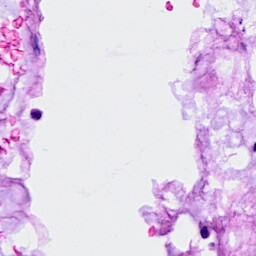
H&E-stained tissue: Ovarian